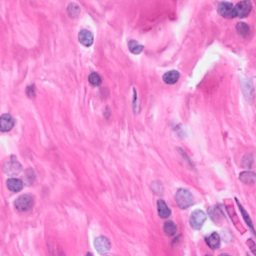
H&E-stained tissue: Breast